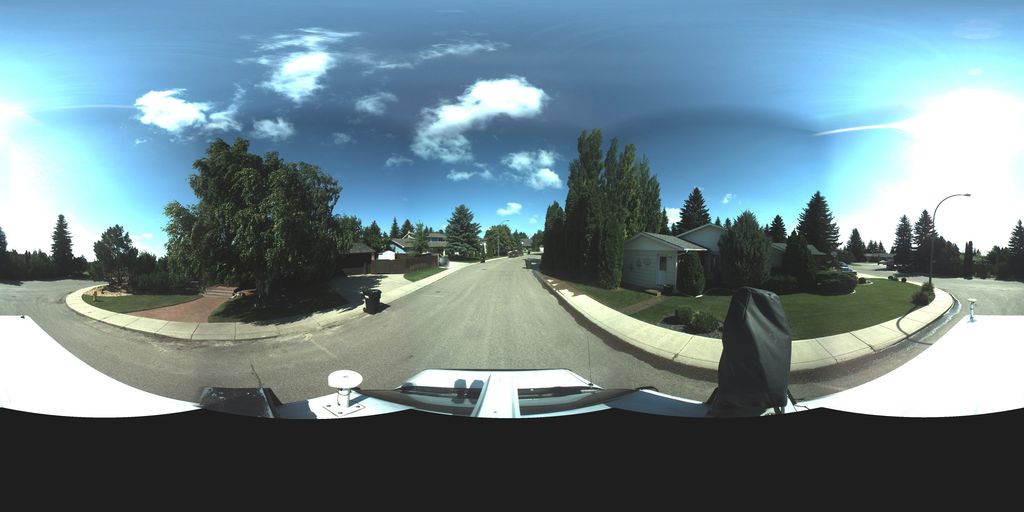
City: saskatoon